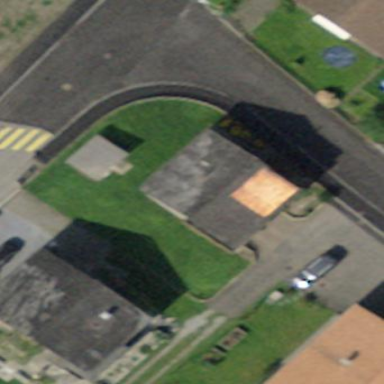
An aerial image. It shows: Residential building.